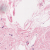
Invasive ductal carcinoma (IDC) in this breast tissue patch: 0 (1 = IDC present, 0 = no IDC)